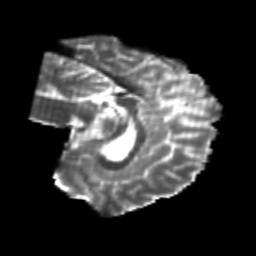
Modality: T2w
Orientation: sagittal
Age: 24
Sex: male
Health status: healthy
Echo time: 0.074 s